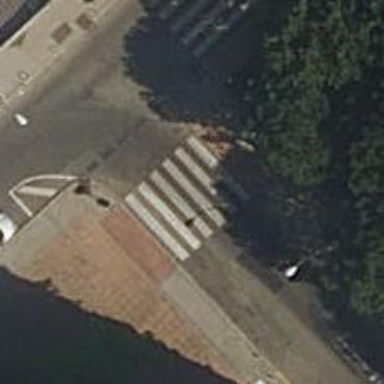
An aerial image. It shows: Uncontrolled road crossing.